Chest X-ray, AP view. Patient: 23 years old, sex F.
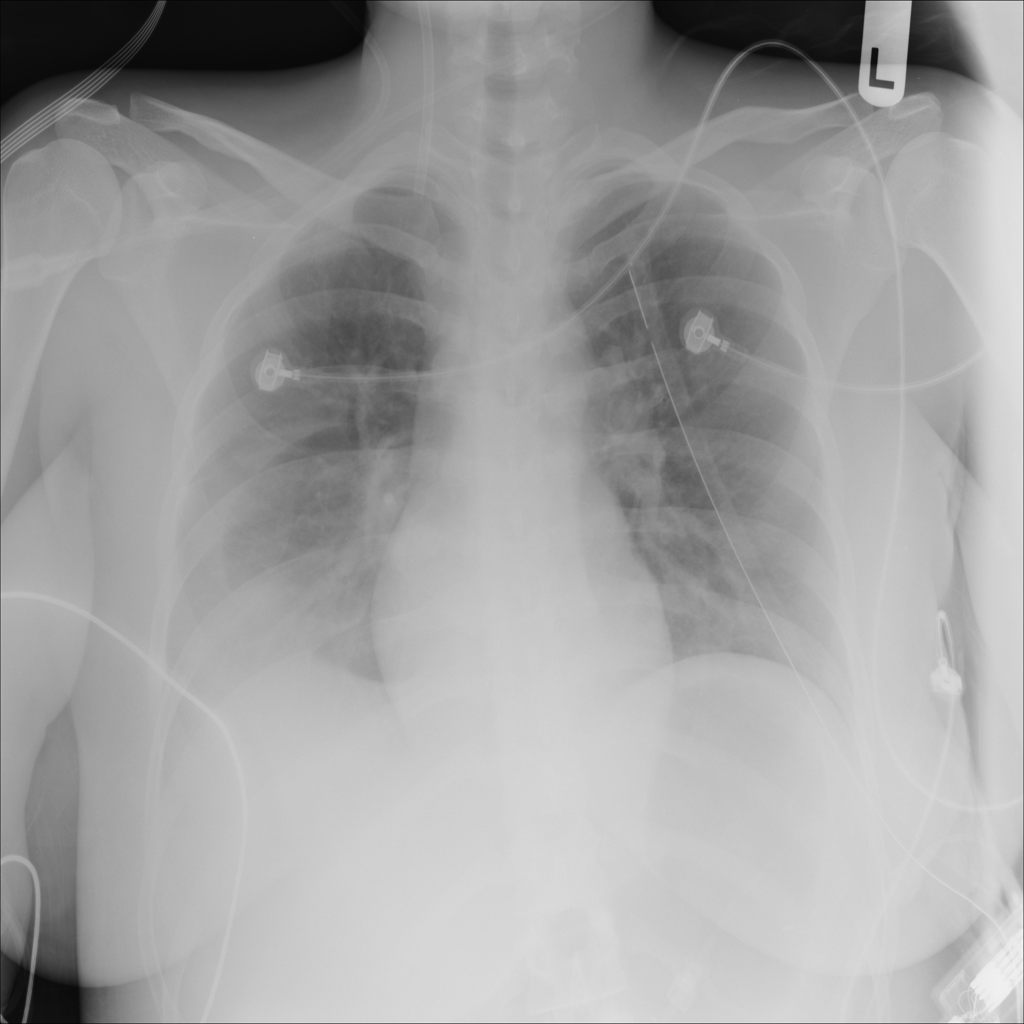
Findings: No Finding